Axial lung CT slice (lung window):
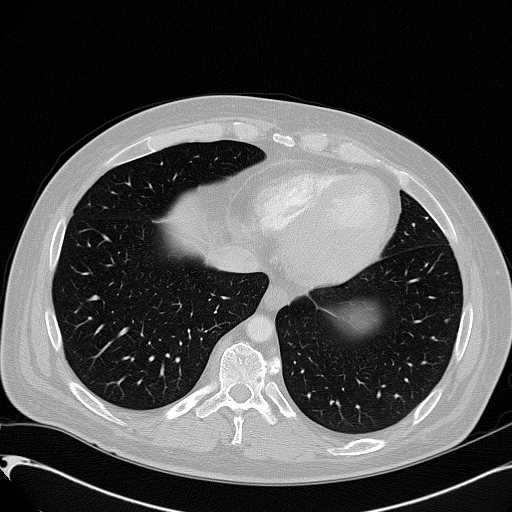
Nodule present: no